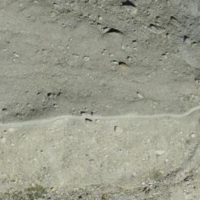
EUNIS habitat code: 48
Species observed at this site:
Juncus jacquinii